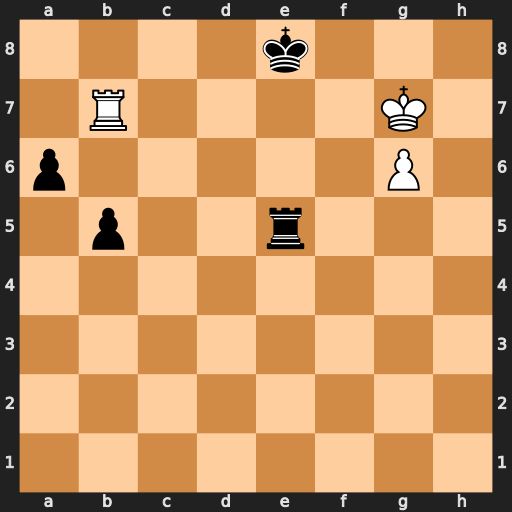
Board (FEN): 4k3/1R4K1/p5P1/1p2r3/8/8/8/8
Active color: w
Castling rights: -
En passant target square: -
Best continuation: Kf6 Re2 Rb8+ Kd7 g7